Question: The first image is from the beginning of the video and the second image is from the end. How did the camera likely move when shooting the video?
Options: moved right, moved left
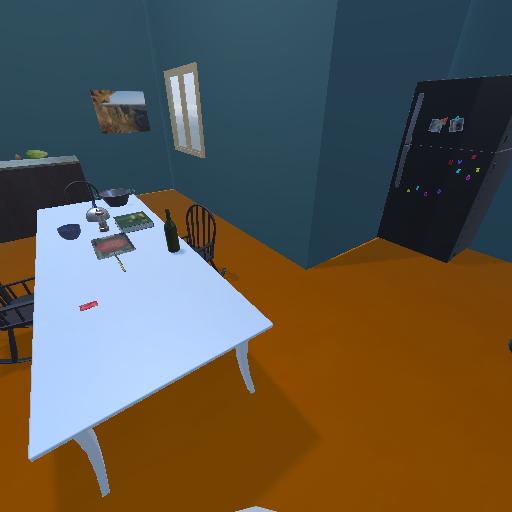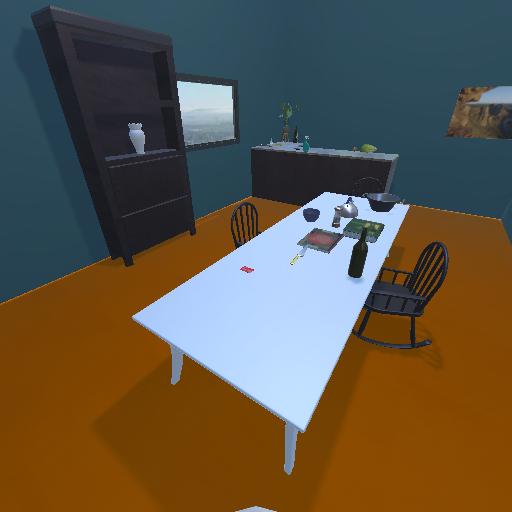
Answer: moved right